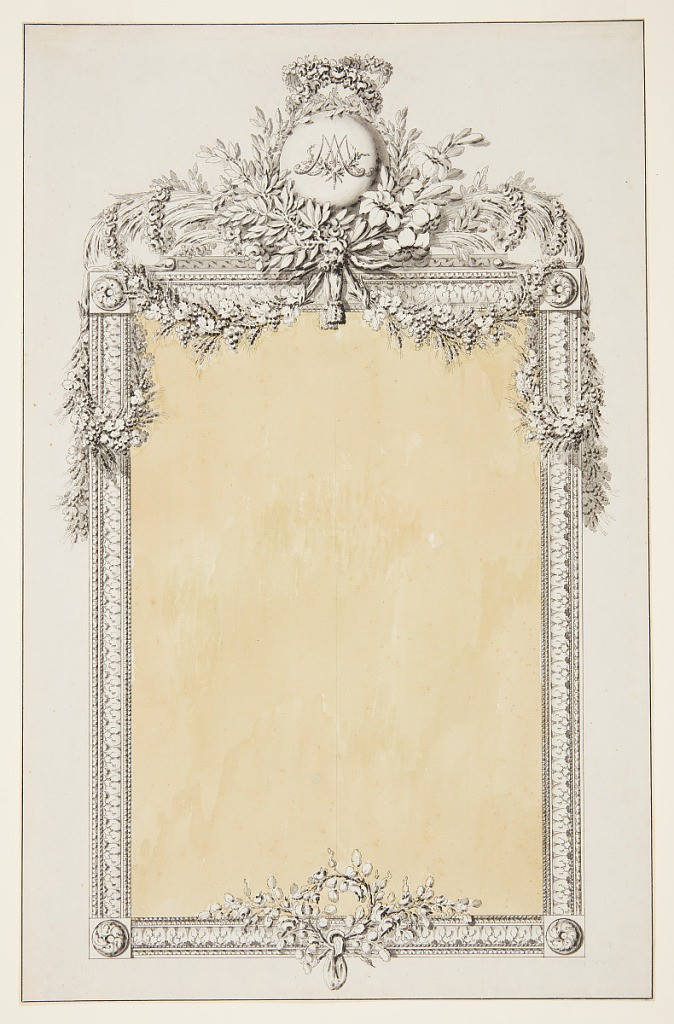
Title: Design for a Mirror Frame with Monogram of Marie-Antoinette
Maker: Richard de Lalonde, French, active 1780–96
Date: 1787–90
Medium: Pen and black ink, brush and gray wash, yellow watercolor, graphite on paper
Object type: Drawing
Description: Vertically oriented rectangular mirror framed with moldings intertwined with floral garlands at the top.  The garlands and other floral motifs frame a sphere with Marie Antoinette's monogram. Top center of frame is decorated with two doves, a garland from which is suspended a wreath with two arrows and a tassel. Below, a six-armed chandelier. Frame is decorated with flower vases, candelabra, acanthus leaves and a basket of flowers at bottom center.